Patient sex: F
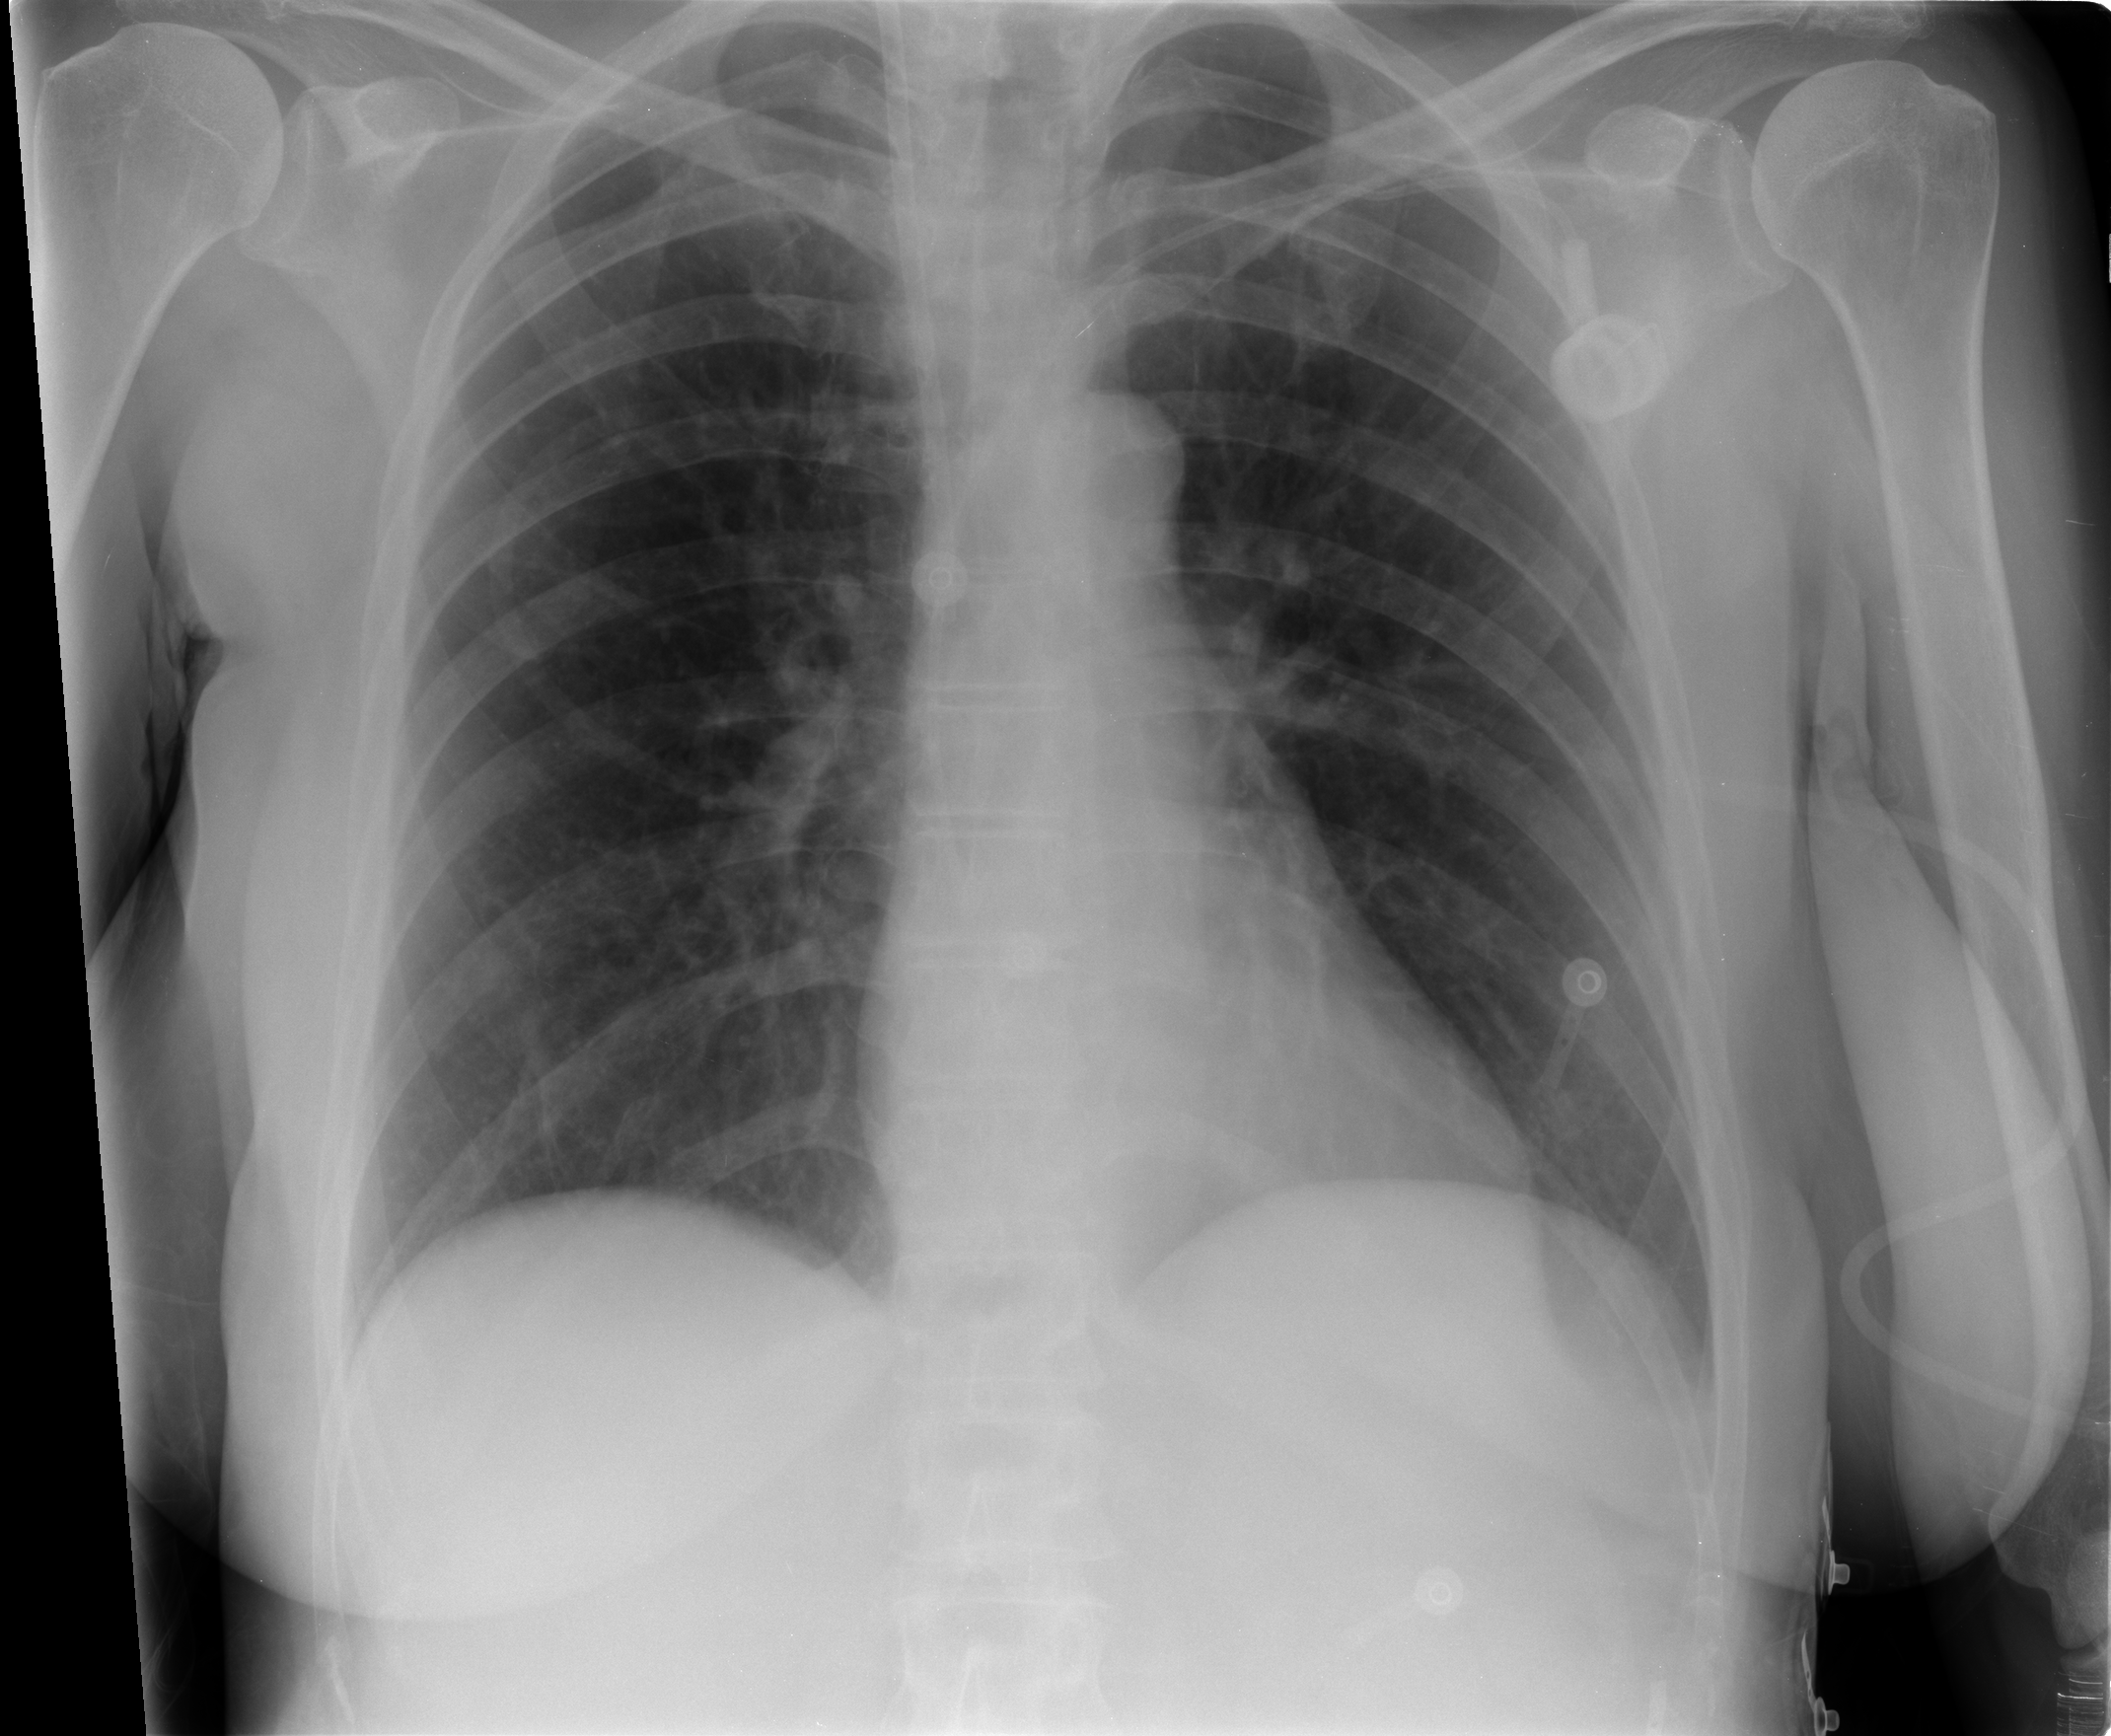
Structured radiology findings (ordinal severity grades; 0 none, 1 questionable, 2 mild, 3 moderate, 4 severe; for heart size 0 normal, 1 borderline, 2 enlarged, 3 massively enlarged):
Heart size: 0
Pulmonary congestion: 1
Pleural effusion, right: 0
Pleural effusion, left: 1
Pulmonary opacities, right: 0
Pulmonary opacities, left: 0
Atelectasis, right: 2
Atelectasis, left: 2